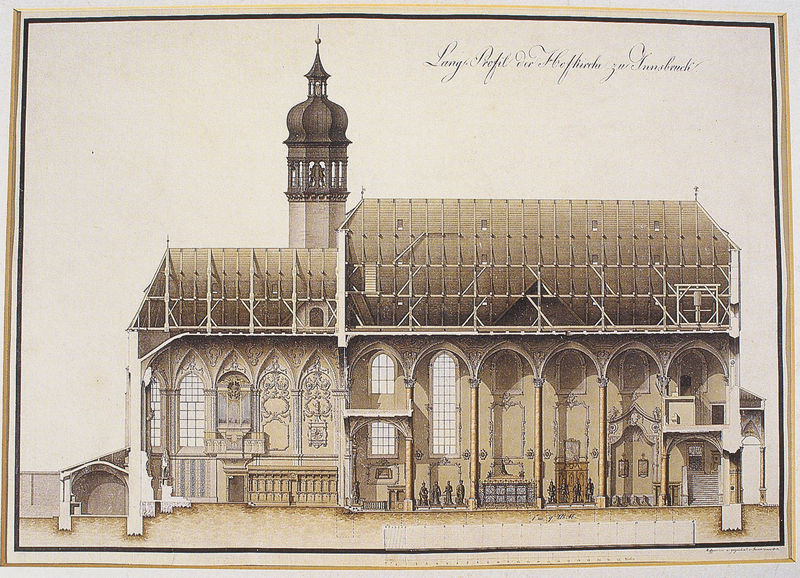
Titel: Längsschnitt durch die Innsbrucker Hofkirche
Institution: Tirol, Landesarchiv; TLA, Karten und Pläne, 635
Schlagwörter: himmel, kirchturm, fenster, glas, holz, profil, säulen, tür, zeichnung, dach, gebäude, ornament, architektur, barock, brüstung, kirche, turm, schrift, treppe, stuck, tor, zwiebelturm, dom, text, dachstuhl, entwurf, kathedrale, langhaus, mittelschiff, plan, riß, querschnitt, dachboden, speicher, gebälk, säulengang, grundriss, aufriss, maßstab, längsschnitt, aufschnitt, hofkirche, kirchr, innsbruck, längsprofil, innsbruch, lang-profil